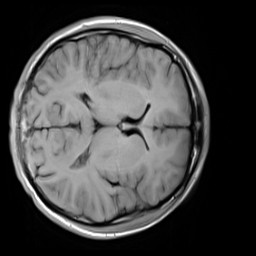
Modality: T1w
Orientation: axial
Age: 21
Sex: male
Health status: healthy
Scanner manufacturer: siemens
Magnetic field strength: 3 T
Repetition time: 4.1 s
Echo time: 0.0085 s